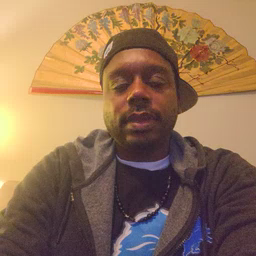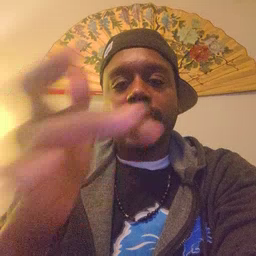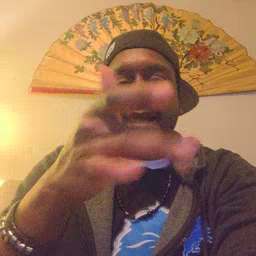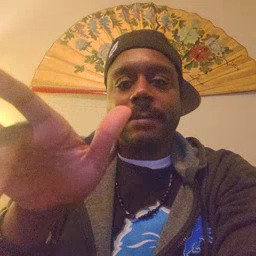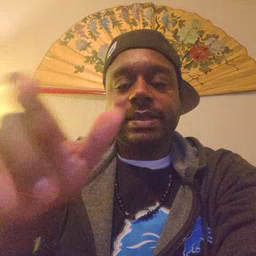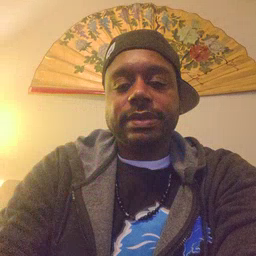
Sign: empty